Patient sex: M
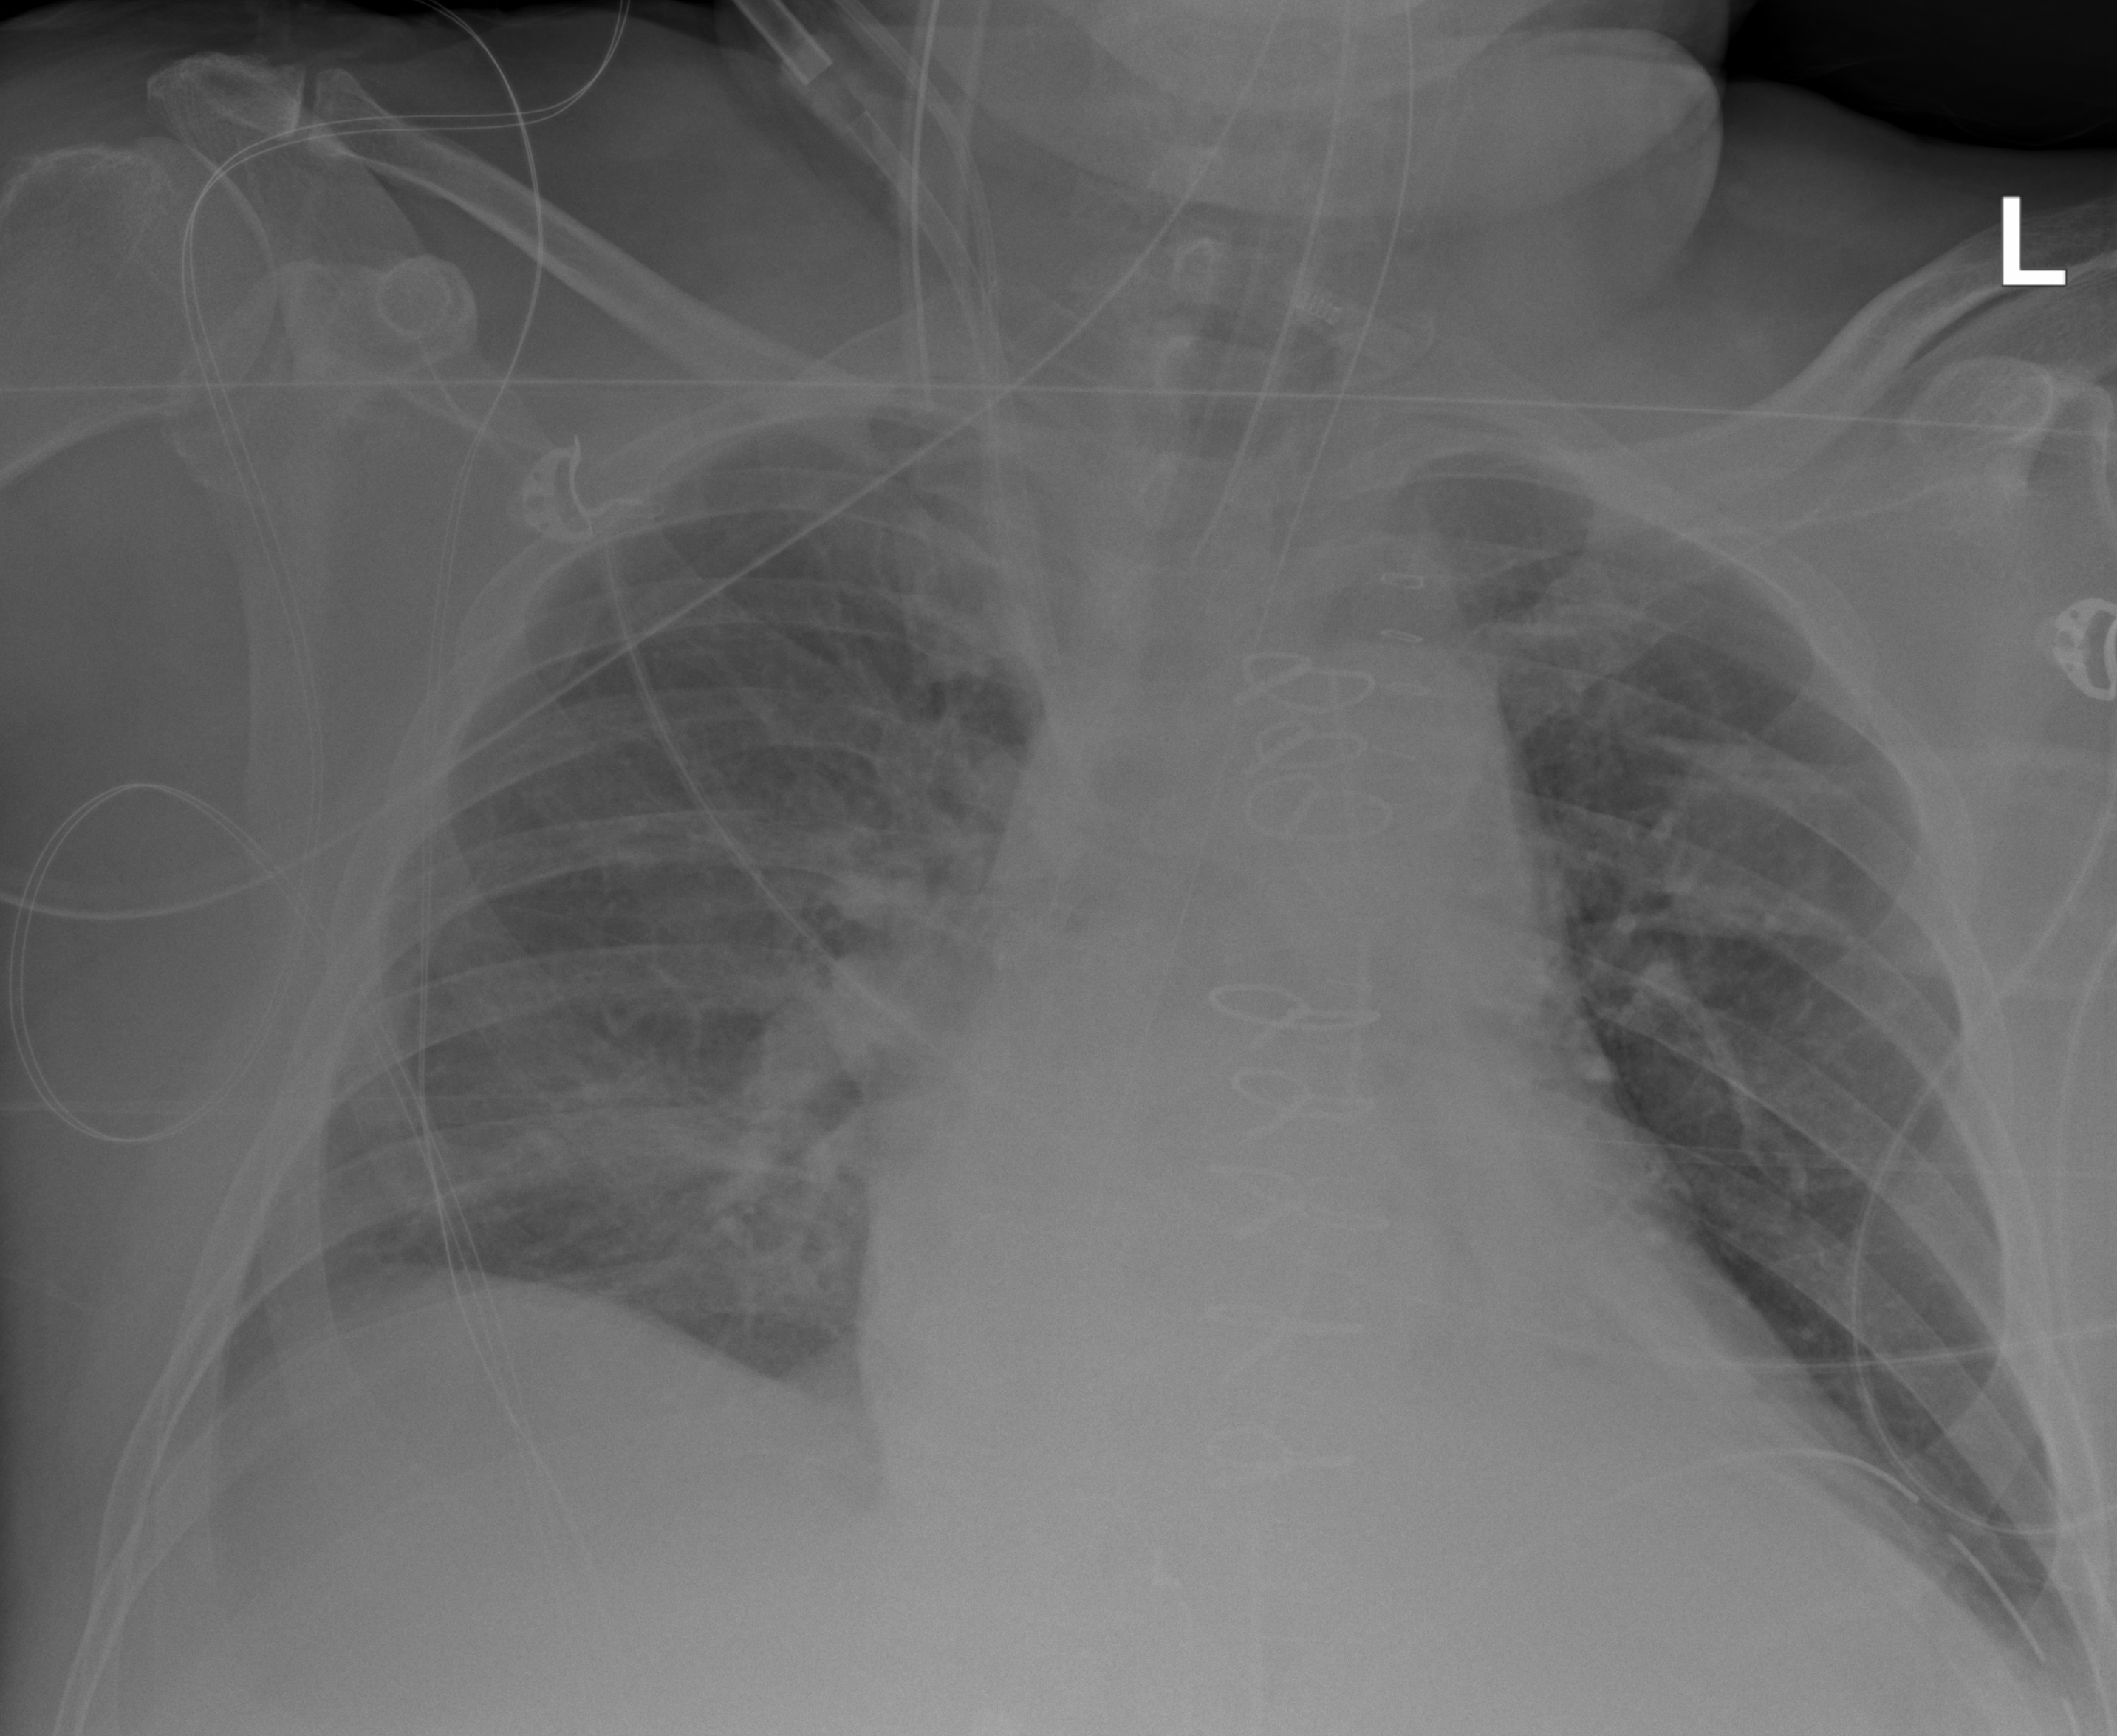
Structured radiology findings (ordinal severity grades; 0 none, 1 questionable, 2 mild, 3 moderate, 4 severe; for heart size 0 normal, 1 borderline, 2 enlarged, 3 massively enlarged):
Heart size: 2
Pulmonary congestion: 1
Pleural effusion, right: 1
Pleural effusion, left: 1
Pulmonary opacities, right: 1
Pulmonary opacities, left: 1
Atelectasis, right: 2
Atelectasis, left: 2